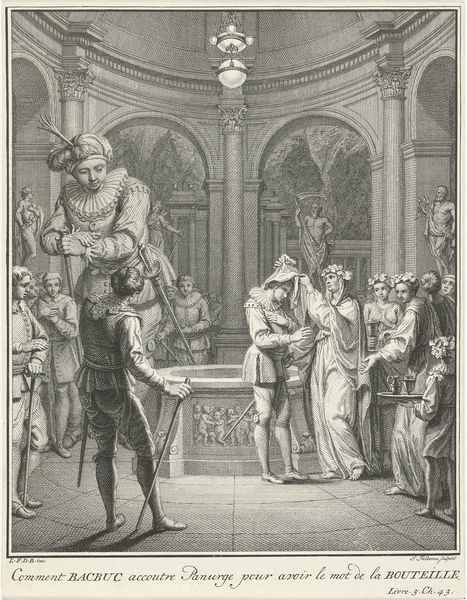
Titel: Panurge en de hogepriesteres Bakbuk
Künstler: Jacob Folkema
Standort: Amsterdam
Institution: Rijksmuseum
Schlagwörter: costume, architecture, théâtre, bassin, bacchus, panurge